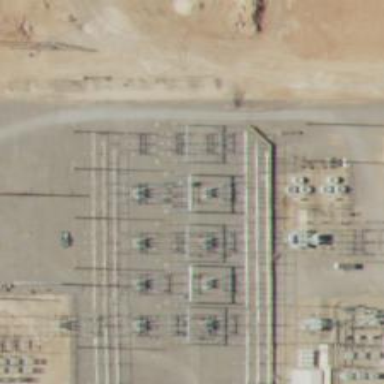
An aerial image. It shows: Switch for power supply.